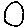
Label: moon